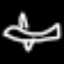
Label: airplane